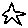
Label: star